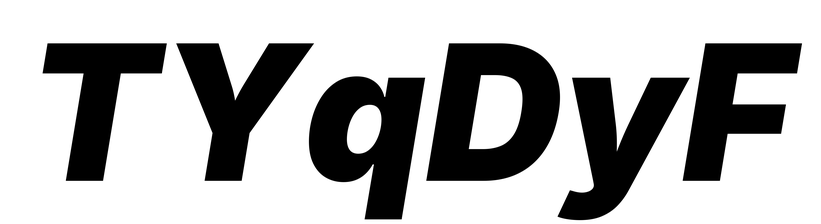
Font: Inter-Italic_Black_Italic